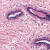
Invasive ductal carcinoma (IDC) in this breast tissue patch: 0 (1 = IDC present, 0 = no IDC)